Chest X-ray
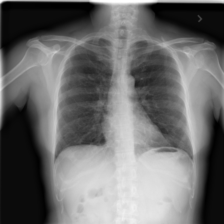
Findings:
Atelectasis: negative
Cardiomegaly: negative
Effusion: negative
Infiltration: negative
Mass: negative
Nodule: negative
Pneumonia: negative
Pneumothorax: negative
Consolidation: negative
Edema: negative
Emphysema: negative
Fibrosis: negative
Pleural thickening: negative
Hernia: negative